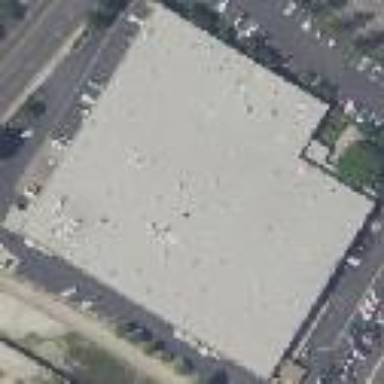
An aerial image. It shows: Warehouse building.